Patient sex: M
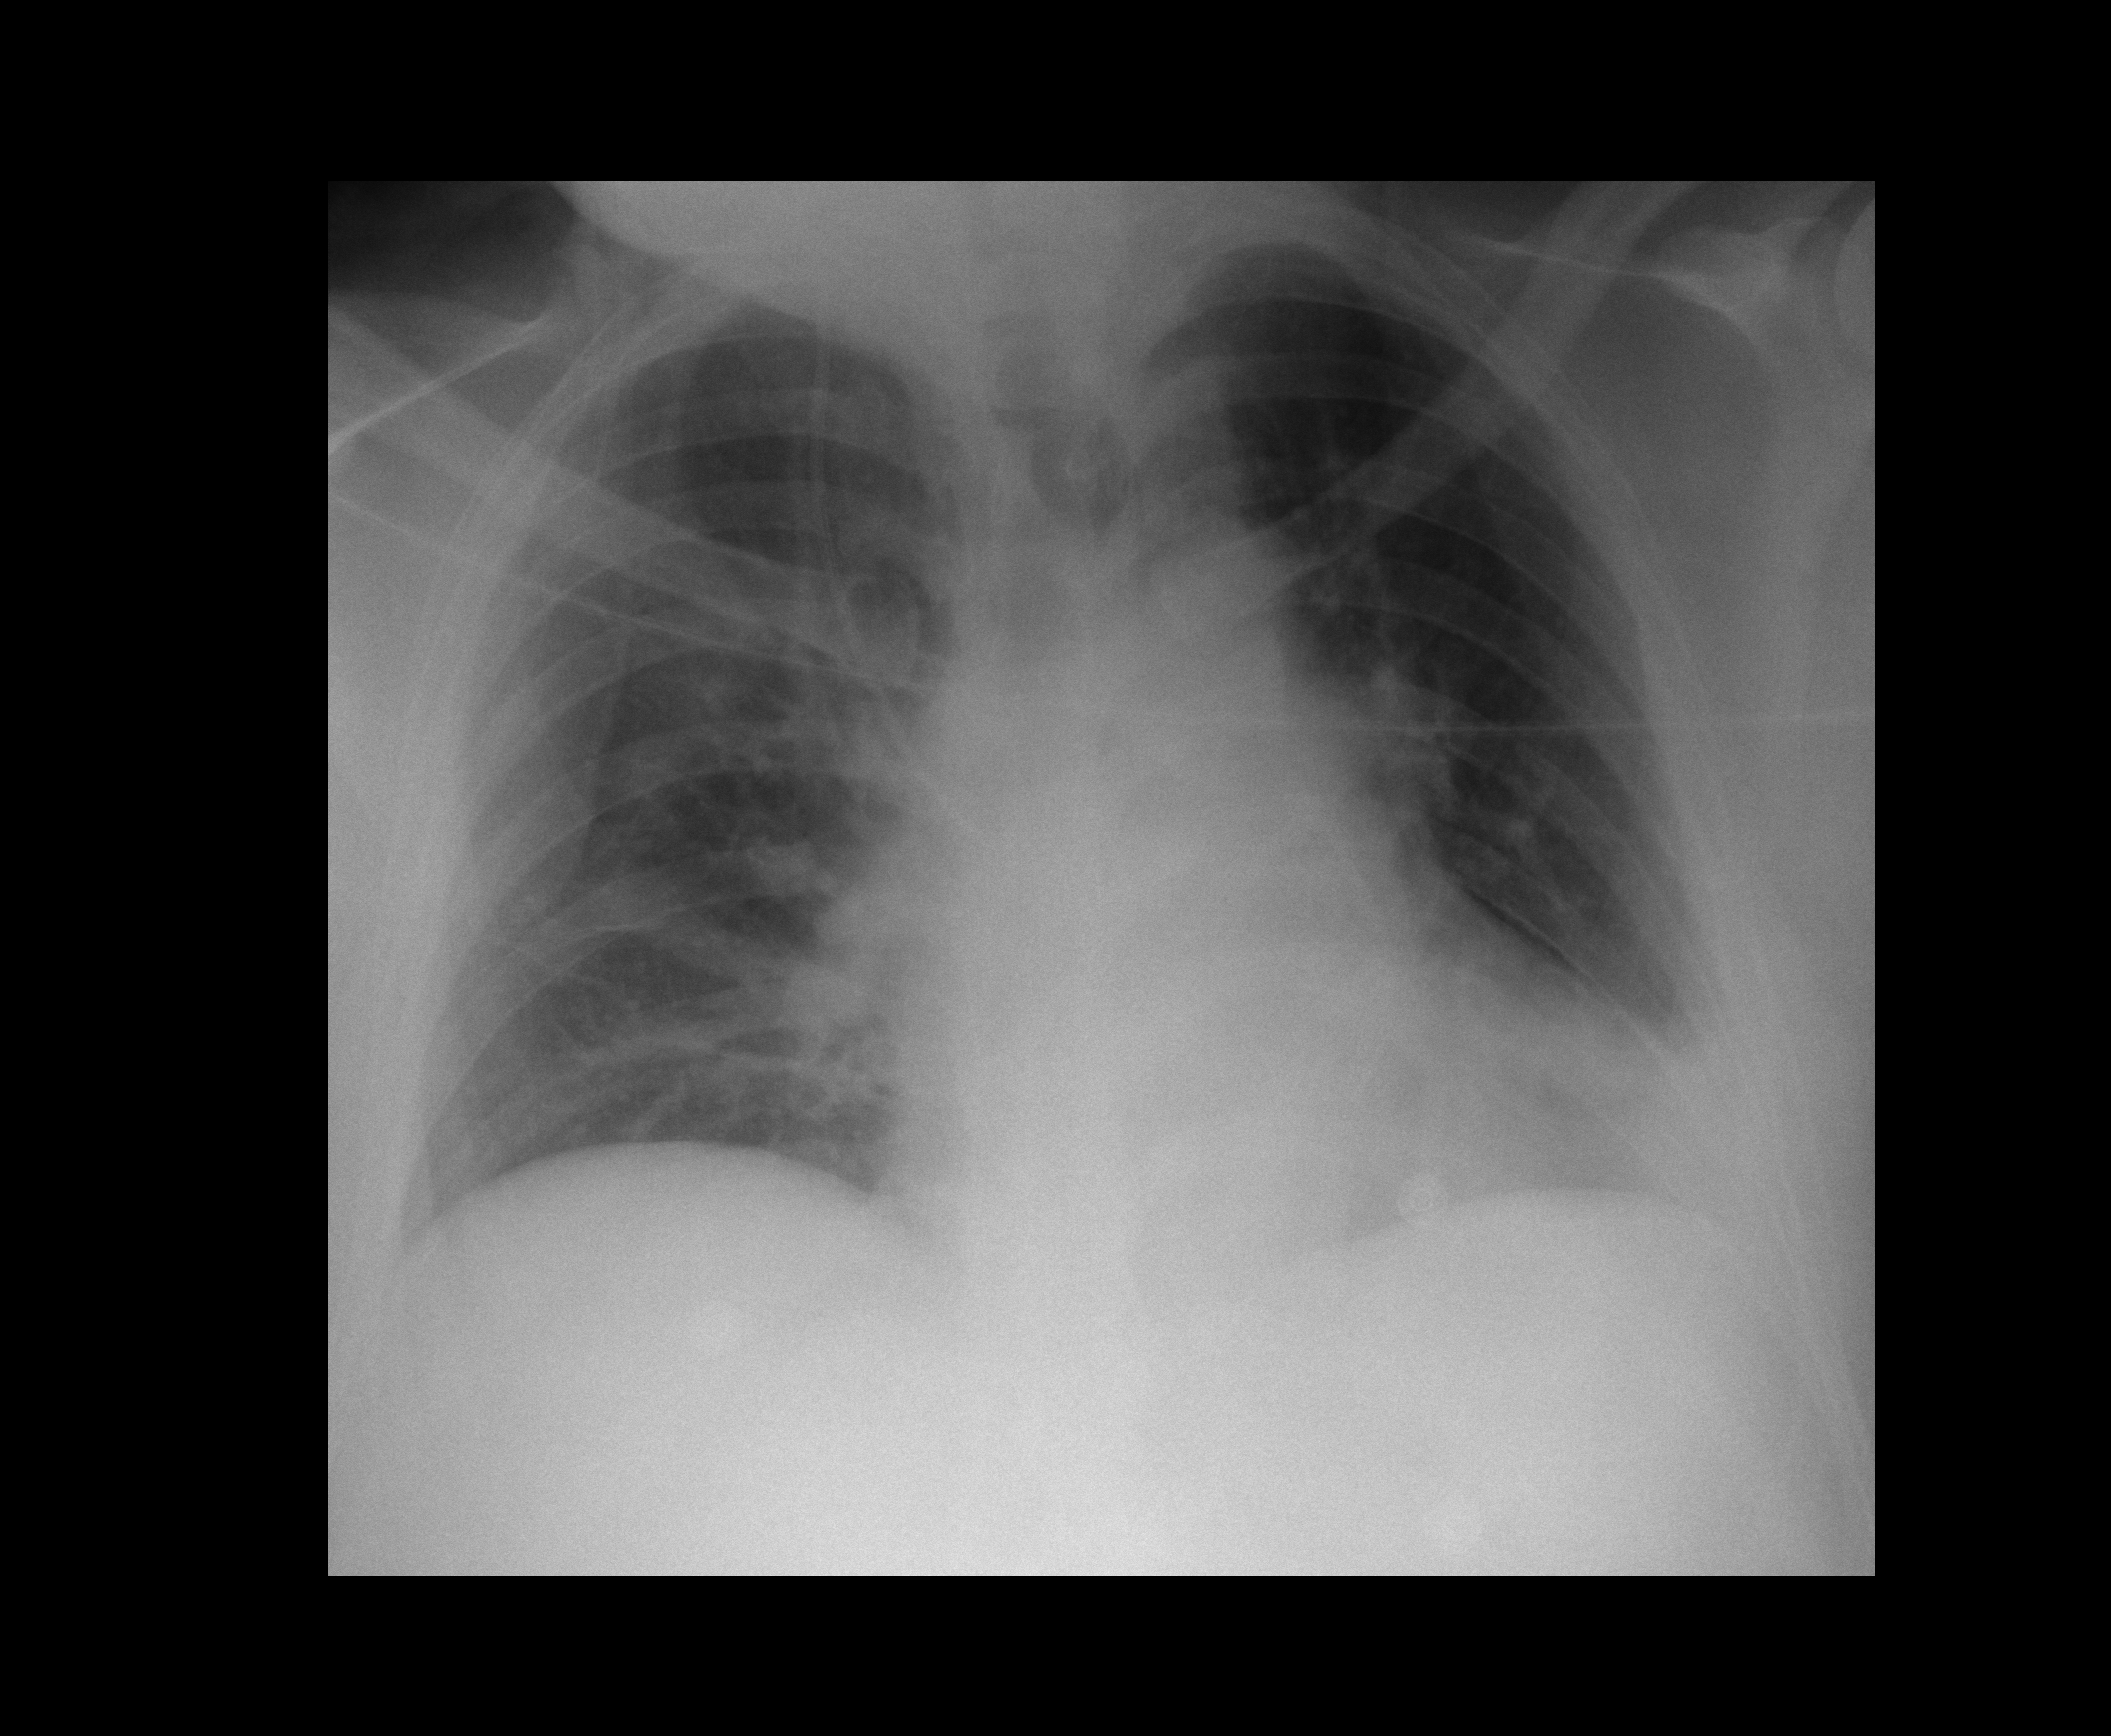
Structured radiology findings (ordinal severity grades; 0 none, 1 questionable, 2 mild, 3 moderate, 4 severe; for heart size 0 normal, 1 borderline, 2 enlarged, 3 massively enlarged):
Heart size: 2
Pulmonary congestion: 0
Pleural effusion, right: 0
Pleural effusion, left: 0
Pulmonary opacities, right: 3
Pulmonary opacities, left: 1
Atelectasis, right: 0
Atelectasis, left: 0